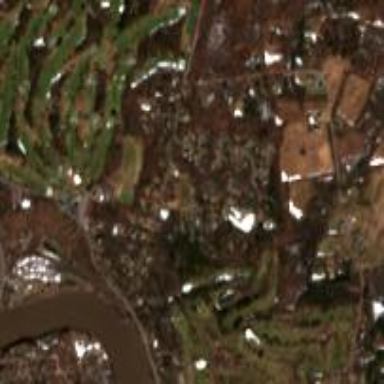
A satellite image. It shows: Golf course.